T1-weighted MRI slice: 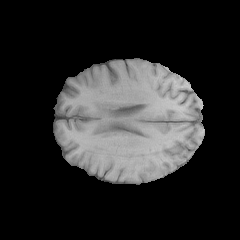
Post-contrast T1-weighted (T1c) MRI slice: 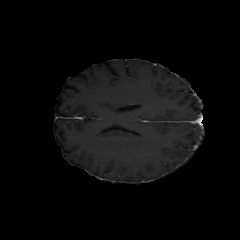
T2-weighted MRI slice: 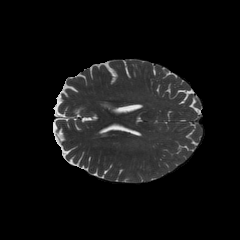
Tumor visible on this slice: no